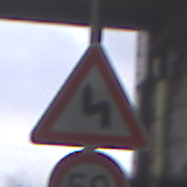
Verkehrszeichen: DoppelkurveZunaechstLinks
Zusatzzeichen unten: Geschwindigkeit50
Umgebung: Roofed, Special
Tageszeit: Midday
Wetter: Overcast
Licht: Natural
Jahreszeit: NotSpecified
Kontrast: MediumContrast